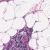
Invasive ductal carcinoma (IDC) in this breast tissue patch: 0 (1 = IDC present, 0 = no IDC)